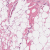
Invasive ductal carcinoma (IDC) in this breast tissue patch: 0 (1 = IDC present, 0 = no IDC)